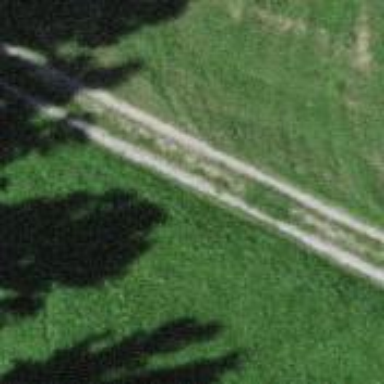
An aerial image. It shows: Path.